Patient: sex M, age 36
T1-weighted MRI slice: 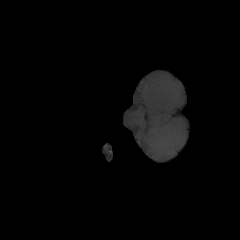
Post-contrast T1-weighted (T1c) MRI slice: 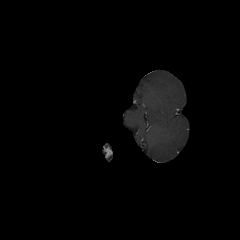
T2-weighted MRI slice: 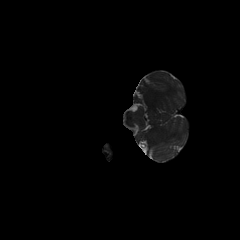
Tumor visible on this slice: no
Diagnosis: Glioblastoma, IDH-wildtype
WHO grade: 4